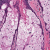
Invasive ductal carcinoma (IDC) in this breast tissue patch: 0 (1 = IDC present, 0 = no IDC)